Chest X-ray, PA view. Patient: 66 years old, sex F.
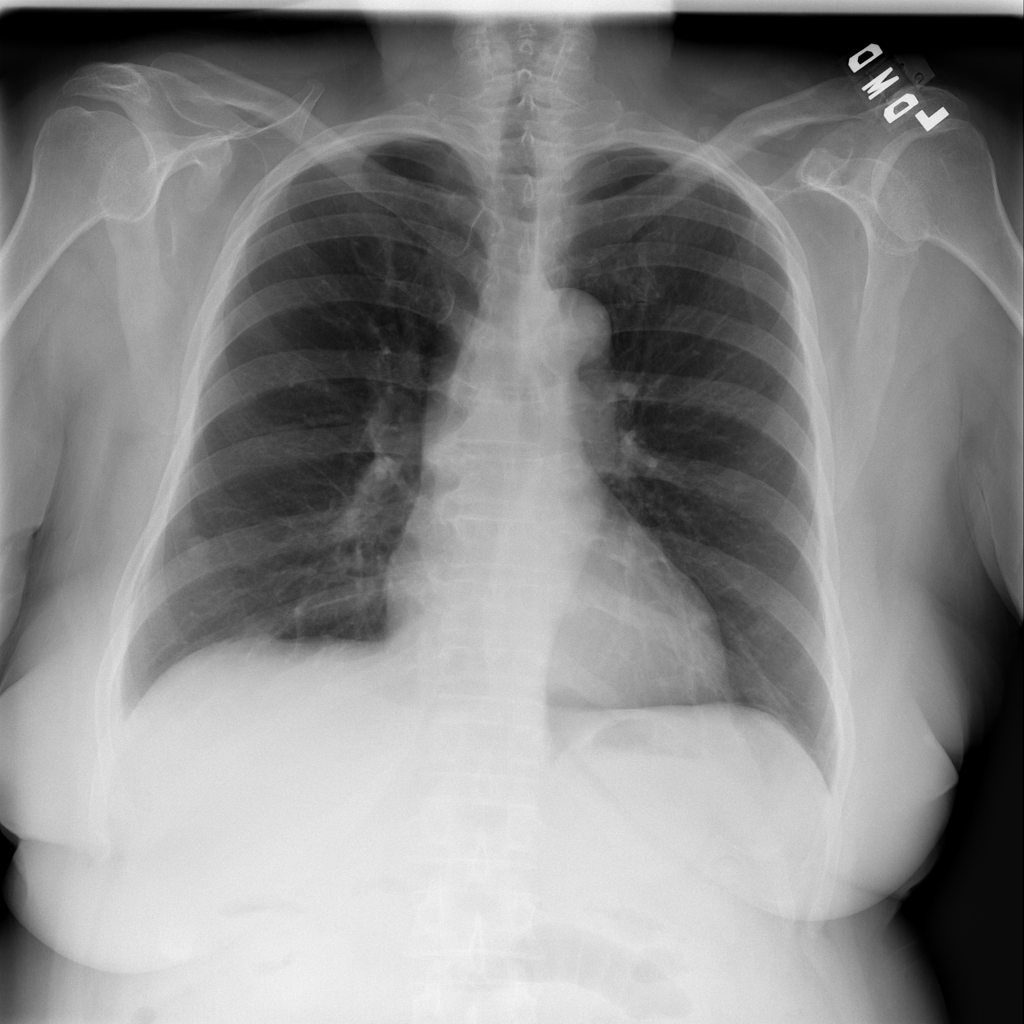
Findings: Atelectasis